Question: I'm struggling with customizing the Aloha Editor. I'd like to remove the yellow borders around the editable content:

In Github, the same question was asked, and the answer given was,
> the highlight plugin shows the user editable areas when he moves the
mouse. If you don't want to use it just don't include. Or do your own
highlight plugin...
However, I don't believe that I'm including the highlight plugin. My Aloha settings looks like this:
'''
Aloha.settings = {
locale: 'en',
plugins: {
format: {
config: [ 'b', 'i', 'sub', 'sup', 'p', 'h1', 'h2', 'h3', 'h4', 'h5', 'h6' ],
editables : {
'#title' : [ ] // no formatting allowed for title
}
}
},
sidebar: {
disabled: true
}
};
'''
Any suggestions?
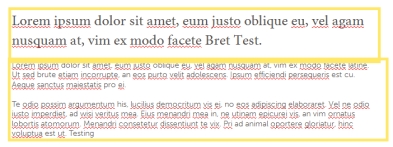
Answer: If you are sure that 'HighlightEditables' plugin is disabled then you're probably facing this <URL>. As suggested by 'issue opener' you may try removing '!important' from CSS:
'''
.aloha-editable-active, .aloha-editable-active[contenteditable=true]:focus {
outline: #80B5F2 solid 5px !important;
}
'''
---
:
As a reply to @Marcin's concern, please make sure that you have 'common/highlighteditables' in 'data-aloha-plugins' attribute of your <URL> '<script>' tag:
'''
<script src="javascripts/aloha/aloha.js"
data-aloha-plugins="common/format, common/link"> // HERE
</script>
'''
Here is the corresponding <URL>:
'''
Aloha.settings.plugins: {
highlighteditables: {
config: [ 'highlight' ],
editables: {
'#one': [ 'highlight' ],
'#two': [ ] // do not show visual effect for this editable
}
}
}
'''